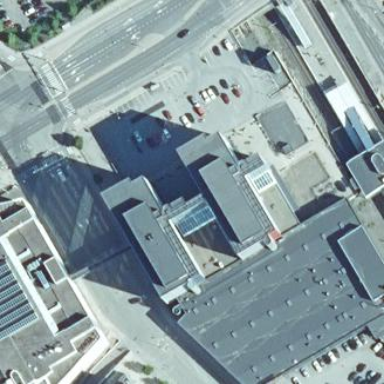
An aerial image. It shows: Hospital building.